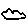
Label: cloud